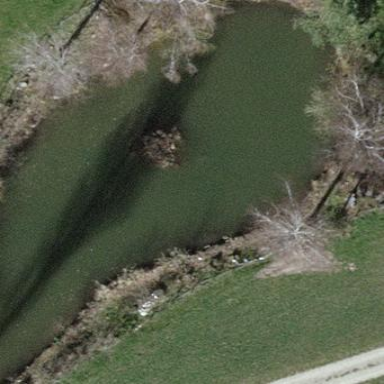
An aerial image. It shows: Peaceful pond surrounded by nature.